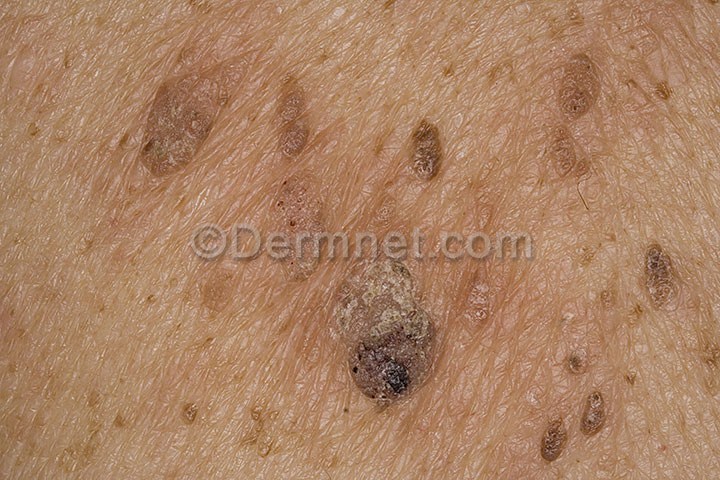
Disease: Seborrheic Keratoses and other Benign Tumors